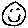
Label: smiley face